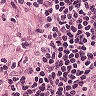
Metastatic tissue present: yes